Question: Do you know how to select divs that contain in ID via CSS? +1 Button adds iframes with ID "___plusone_1", the last name increases on each button and I want to apply a CSS Rule for all tags.
'''
#___*PLUSONE* {
width:100px;
}
'''
Also I want to center vertically the text from the image

Here's the JSfiddle: <URL>
Thanks
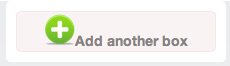
Answer: You can use a <URL>:
'''
div[id^="___plusone"] {
width: 100px;
}
'''